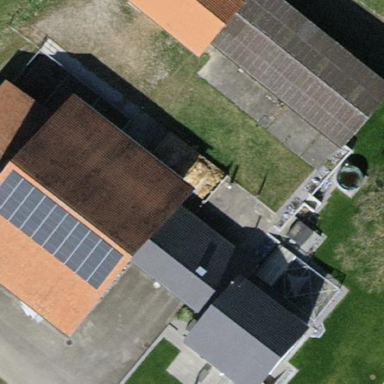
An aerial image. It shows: Farmyard in rural farm setting.